Field crop: tomato
Growth stage: 1
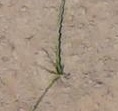
Species: cyperus